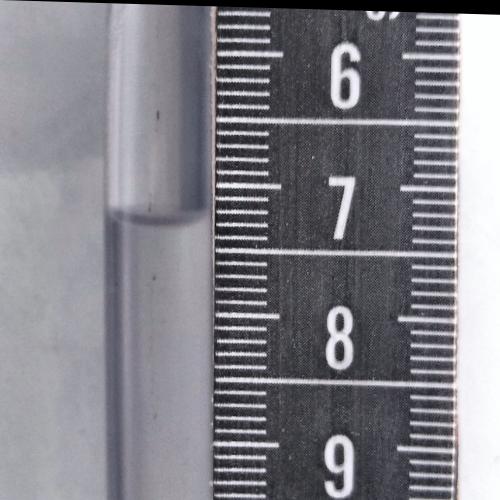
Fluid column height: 7.3 cm